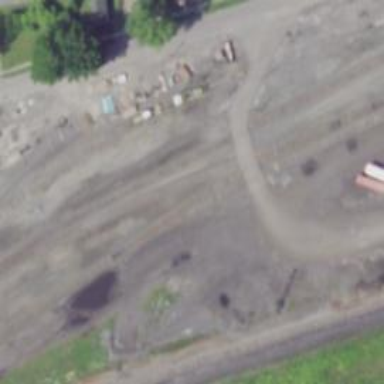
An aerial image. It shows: Railway level crossing.